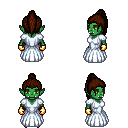
a pixel art fantasy rpg character, female body template, orc, green skin, underdress, robe skirt, brown long topknot hairstyle, gold gloves, gold boots, four views (front, back, left, right), 2x2 character sprite sheet, small pixel art, hard edges, no anti-aliasing